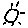
Label: sun